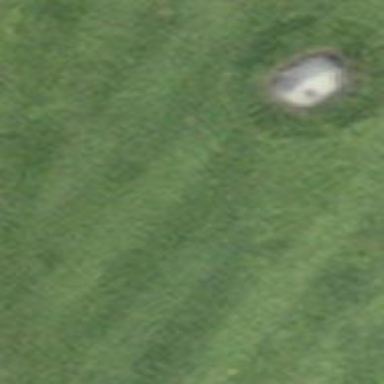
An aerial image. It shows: View of golf hole.